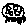
Label: moon